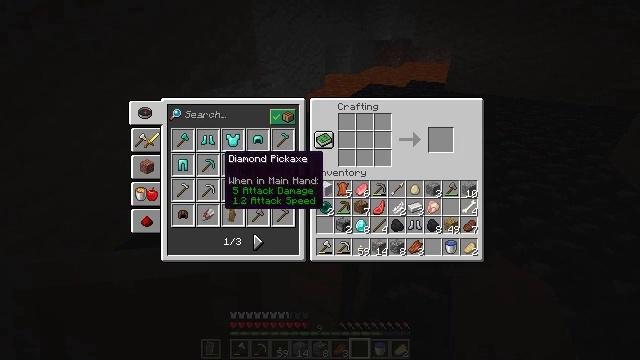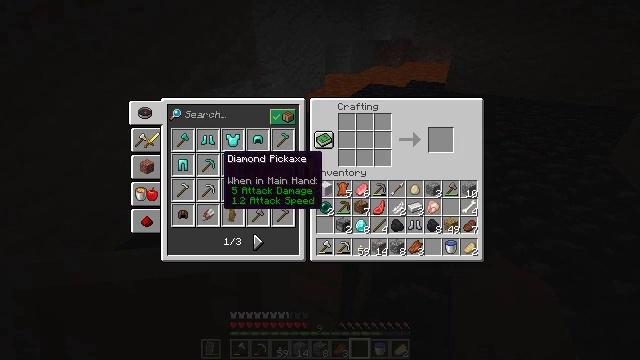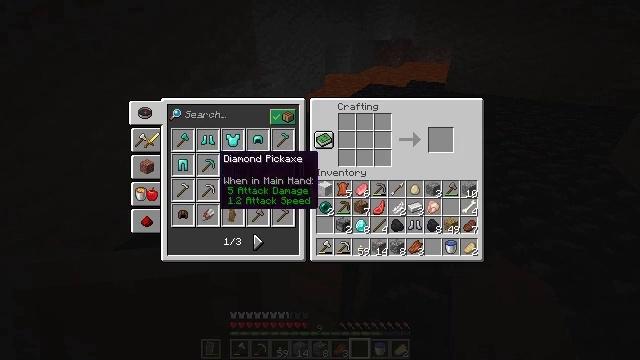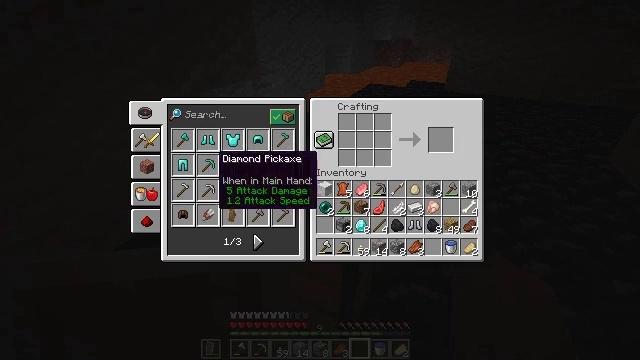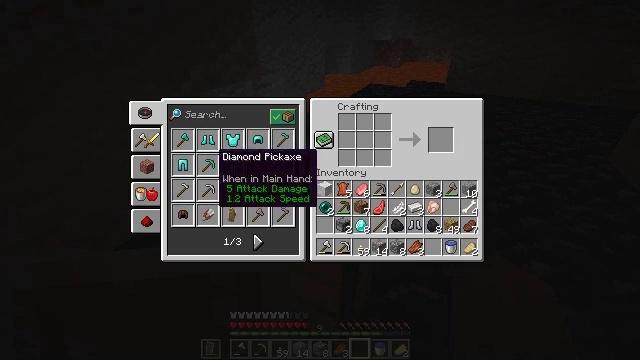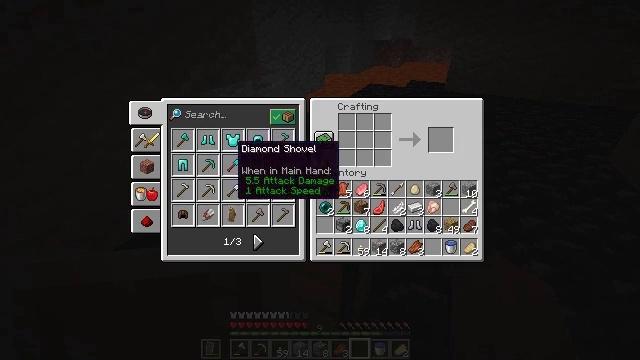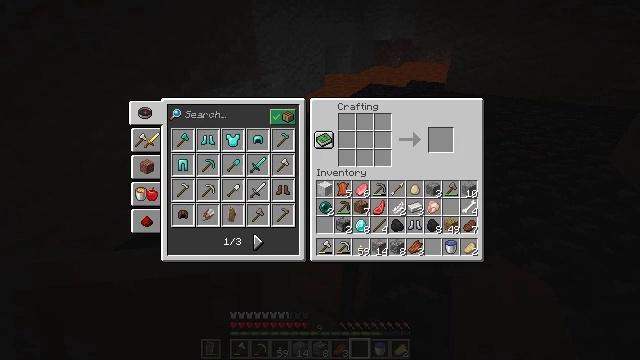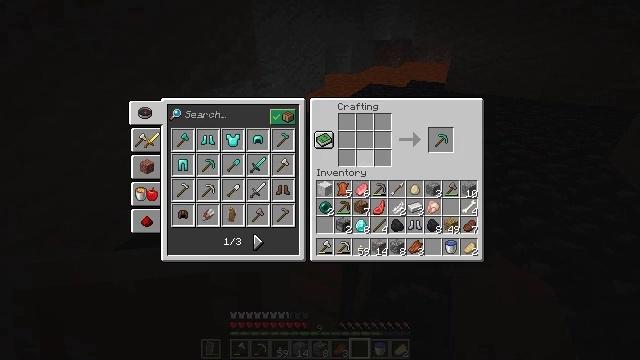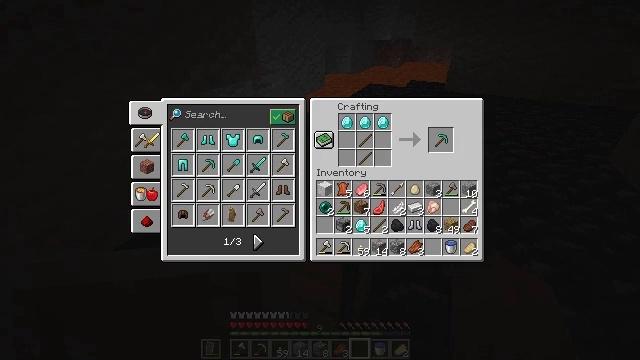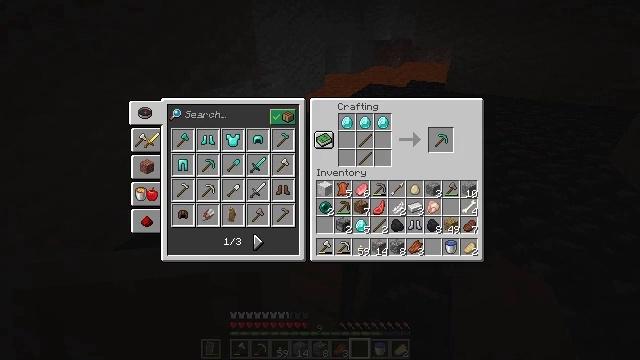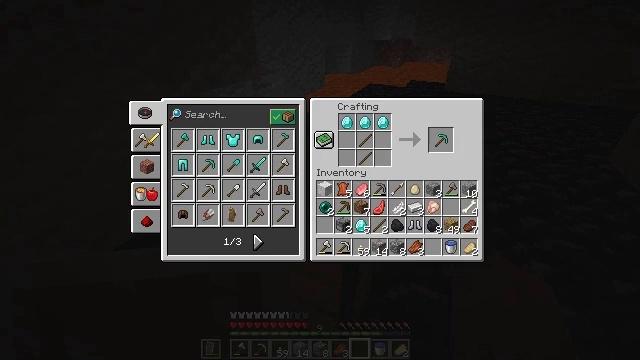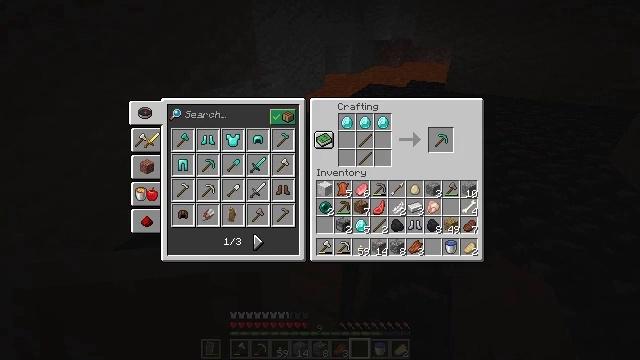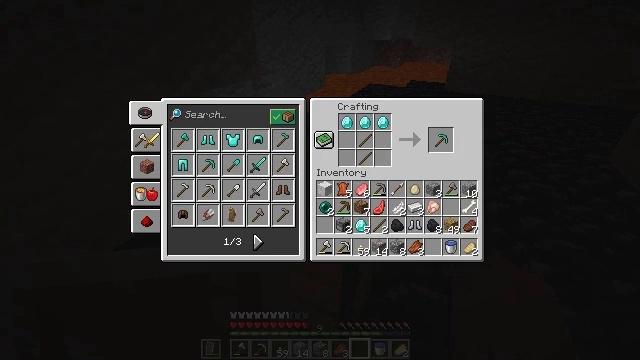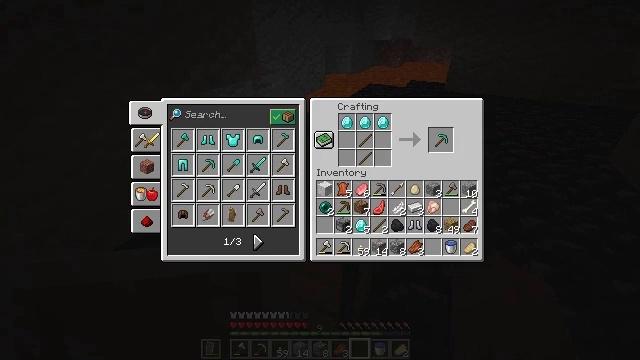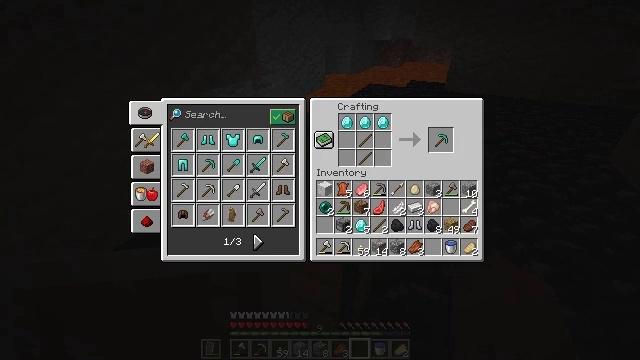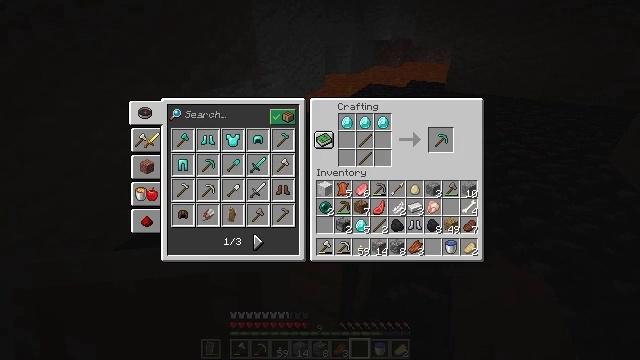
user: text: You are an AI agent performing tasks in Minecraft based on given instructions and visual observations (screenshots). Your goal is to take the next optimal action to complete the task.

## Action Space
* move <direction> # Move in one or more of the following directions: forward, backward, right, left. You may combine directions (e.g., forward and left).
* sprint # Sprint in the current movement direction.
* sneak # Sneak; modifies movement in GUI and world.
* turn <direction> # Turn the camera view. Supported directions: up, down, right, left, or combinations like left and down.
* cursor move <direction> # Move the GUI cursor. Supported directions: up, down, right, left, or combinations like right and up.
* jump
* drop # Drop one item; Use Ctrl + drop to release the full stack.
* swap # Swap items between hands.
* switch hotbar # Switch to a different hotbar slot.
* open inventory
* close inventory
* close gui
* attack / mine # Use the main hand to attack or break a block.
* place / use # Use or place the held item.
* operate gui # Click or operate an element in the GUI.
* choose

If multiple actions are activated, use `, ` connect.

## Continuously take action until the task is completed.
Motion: motion action
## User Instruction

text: Interact with the crafting table to craft a diamond pickaxe.
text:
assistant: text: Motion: no_op
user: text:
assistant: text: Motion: operate gui
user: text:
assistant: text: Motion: operate gui
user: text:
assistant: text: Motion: operate gui
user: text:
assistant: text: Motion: cursor move right and up
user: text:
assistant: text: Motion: cursor move right
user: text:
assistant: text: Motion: cursor move right and down
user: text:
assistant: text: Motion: cursor move right
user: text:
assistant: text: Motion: cursor move right
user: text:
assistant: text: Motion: cursor move right and up
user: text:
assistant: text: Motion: no_op
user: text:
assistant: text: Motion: no_op
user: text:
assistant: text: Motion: cursor move right
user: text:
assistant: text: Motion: no_op
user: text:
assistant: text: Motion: no_op
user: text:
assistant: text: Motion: no_op
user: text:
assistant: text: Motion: no_op
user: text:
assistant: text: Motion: no_op
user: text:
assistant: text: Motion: no_op
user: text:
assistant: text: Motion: no_op
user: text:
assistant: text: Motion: operate gui
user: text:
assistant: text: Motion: operate gui
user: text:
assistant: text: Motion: operate gui
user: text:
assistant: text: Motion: cursor move left and down
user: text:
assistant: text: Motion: cursor move left and down
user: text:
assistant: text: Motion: no_op